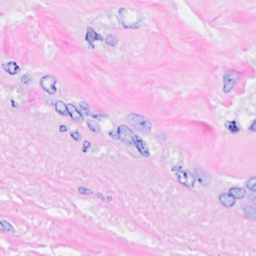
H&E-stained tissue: Breast